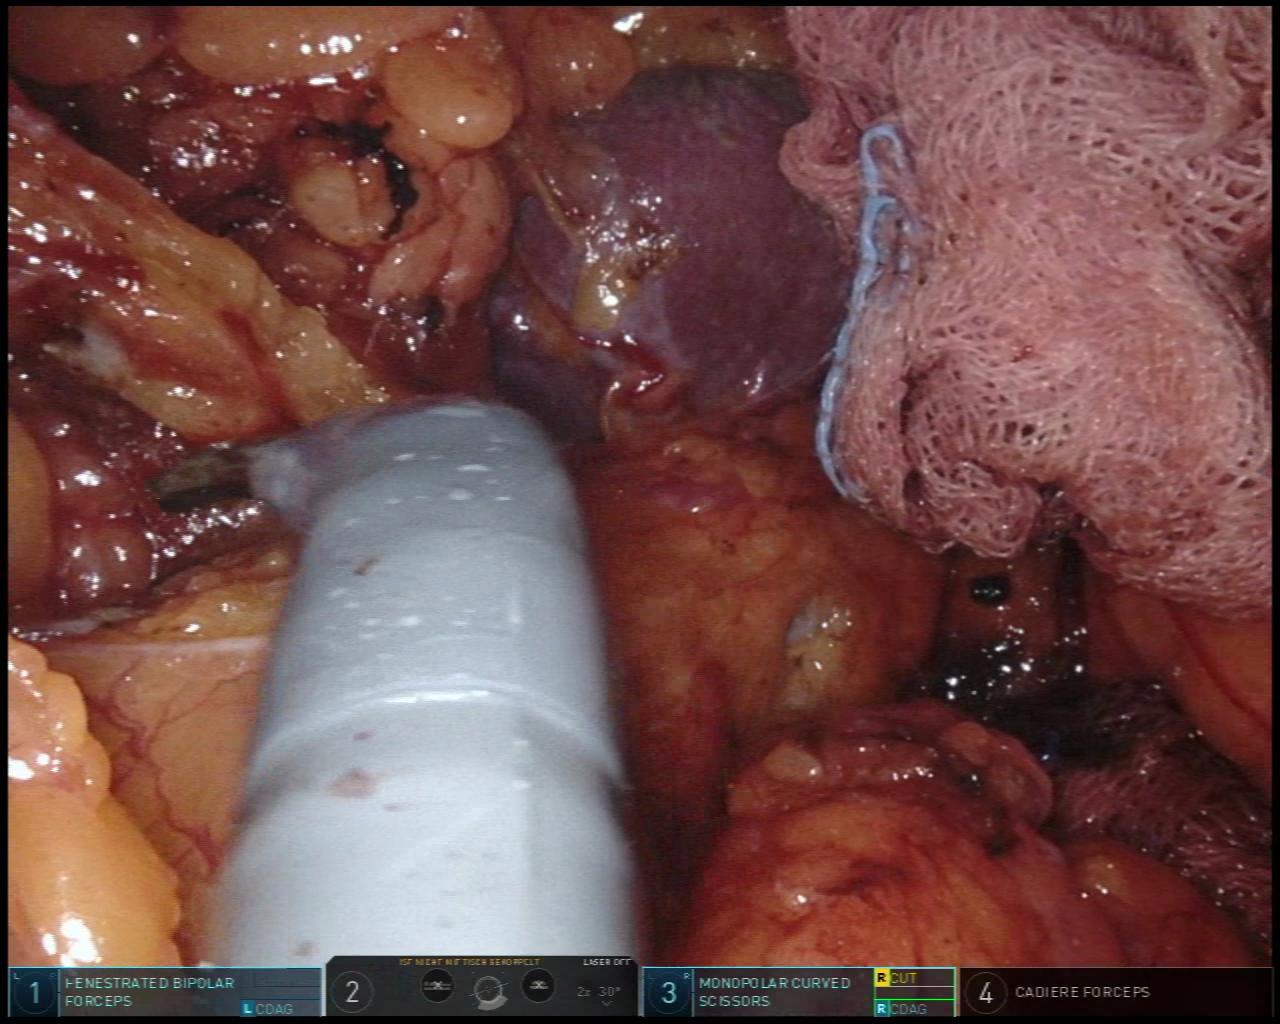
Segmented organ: spleen
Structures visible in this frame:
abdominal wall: no
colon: no
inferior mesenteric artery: no
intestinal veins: no
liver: no
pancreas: no
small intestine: no
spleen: yes
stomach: no
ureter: no
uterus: no
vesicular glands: no